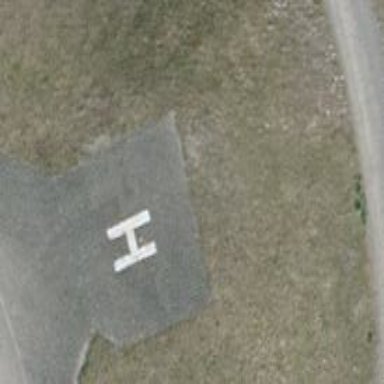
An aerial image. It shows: Image showing helipad at airport.